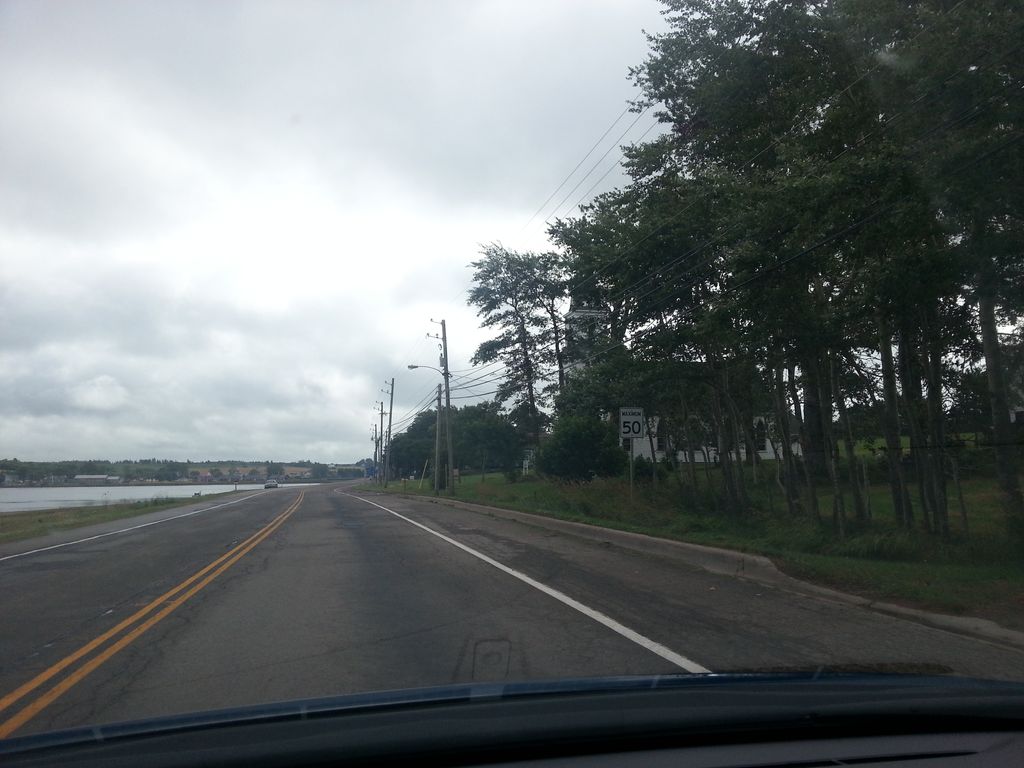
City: charlottetown